Question: I'm using jQuery's '.css()' method to set the background image of a 'div'. The HTML in its final state is thus:
'<div id="front-page-bg" style="background-image: url(http://peterfcarlson.com/wp-content/uploads/2011/09/ert-011.jpg); display: block; "></div>'
, however, I'm getting an error/warning in Chrome, where the 'background-image' property is struck through as though it's being ignored due to bad input, even though it is obviously being applied. Why would this be? Is it a problem with Chrome, or on my end?

I've tested the page in FF and IE, where it also seems to work without any errors or similar warnings. Any ideas about why this might be happening, and perhaps more importantly, should I ignore it, since the page seems to be working?
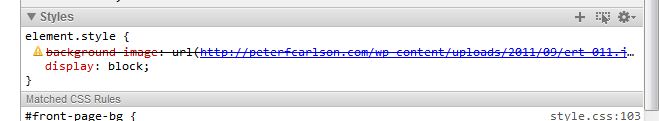
Answer: The problem is the DevTools/WebInspector bug.
DevTools UI code just shows the data not always correctly generated by the back-end part of DevTools.
WebKit bug: <URL>
Chromium bug: <URL>